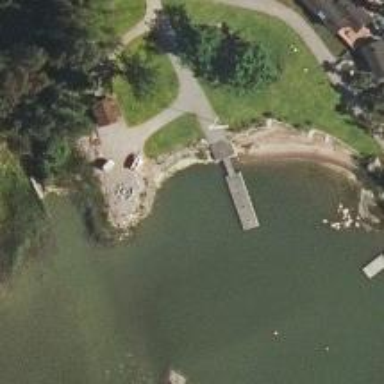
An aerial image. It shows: Man-made pier.